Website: walmart
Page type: review-order
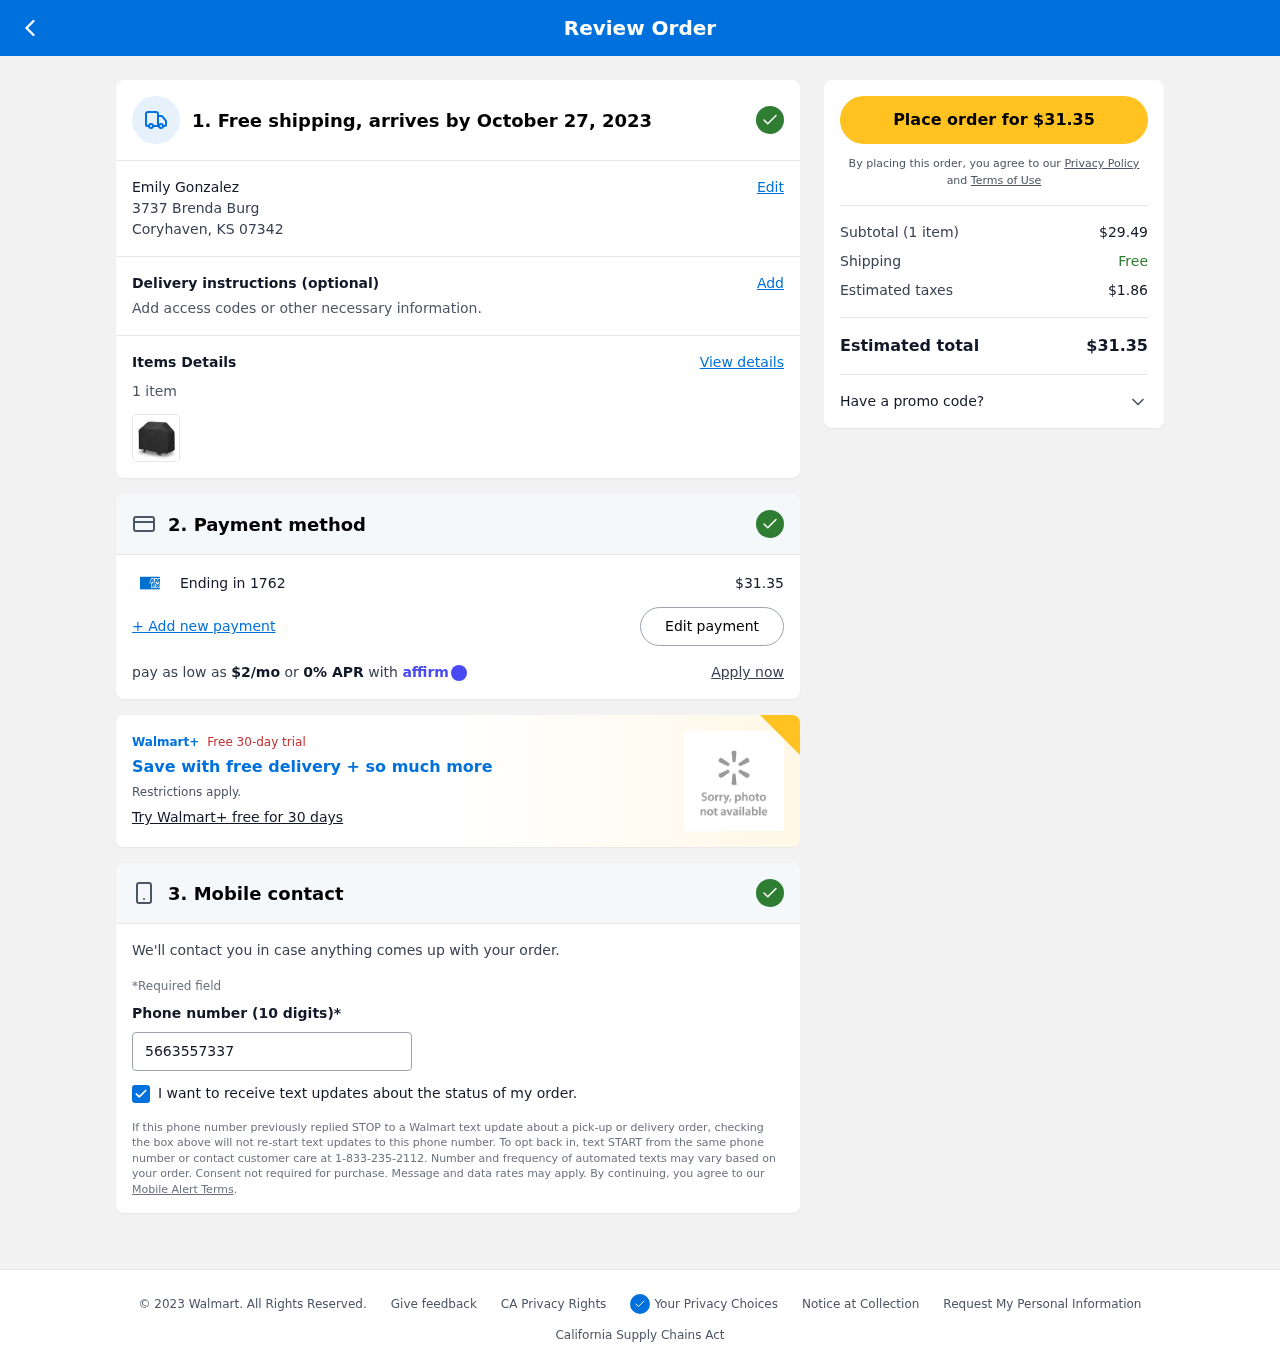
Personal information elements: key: PII_CARD_LAST4
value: Ending in 1762
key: PII_CITY_STATE_ZIP
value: Coryhaven, KS 07342
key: PII_FULLNAME
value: Emily Gonzalez
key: PII_PHONE
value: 5663557337
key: PII_STREET
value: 3737 Brenda Burg
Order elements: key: ORDER_DELIVERY_DATE
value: October 27, 2023
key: ORDER_NUM_ITEMS
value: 1 item
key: ORDER_NUM_ITEMS
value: Subtotal (1 item)
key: ORDER_TOTAL
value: $31.35
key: ORDER_TOTAL
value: Place order for $31.35
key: ORDER_MONTHLY_PAYMENT
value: $2/mo
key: ORDER_SUBTOTAL
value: $29.49
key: ORDER_TAX
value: $1.86